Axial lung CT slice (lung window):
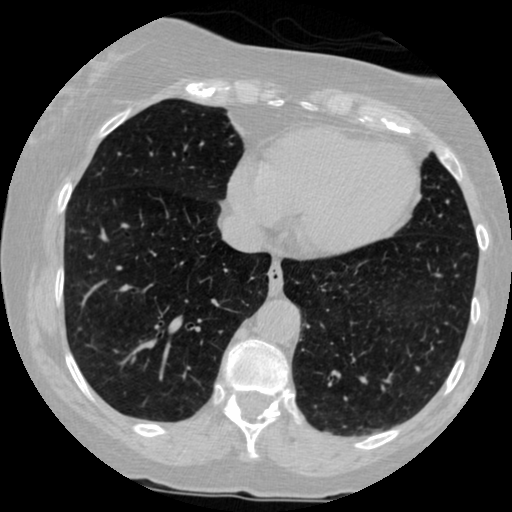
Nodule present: no